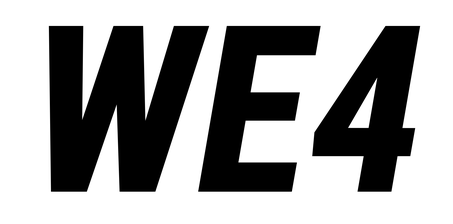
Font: Roboto-Italic_Condensed_ExtraBold_Italic